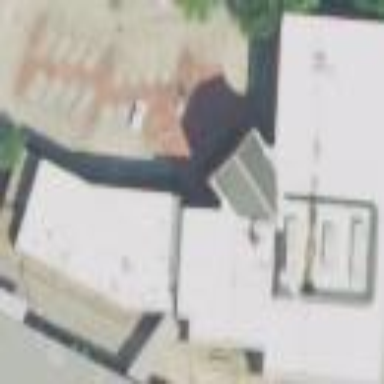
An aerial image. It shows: Building.